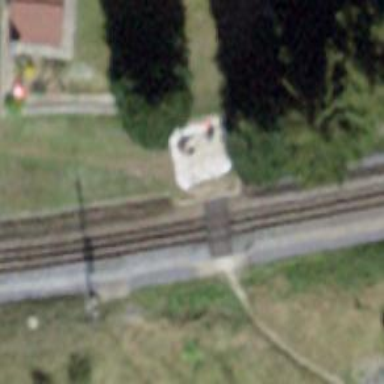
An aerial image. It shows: Uncontrolled railway crossing.